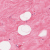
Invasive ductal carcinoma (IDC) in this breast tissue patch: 0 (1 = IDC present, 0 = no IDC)